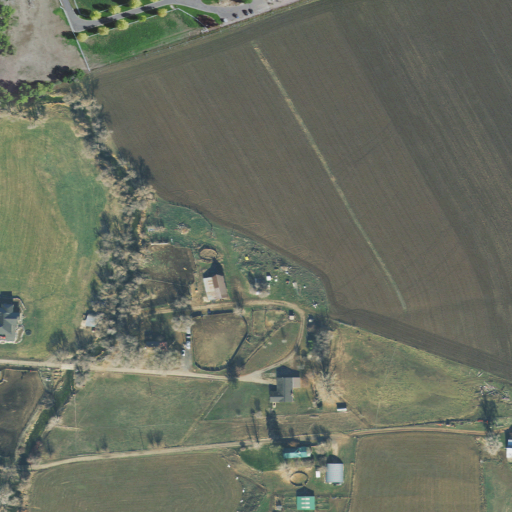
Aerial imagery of valley in Utah named East Canyon containing cultivated crops, open development, shrub, and pasture